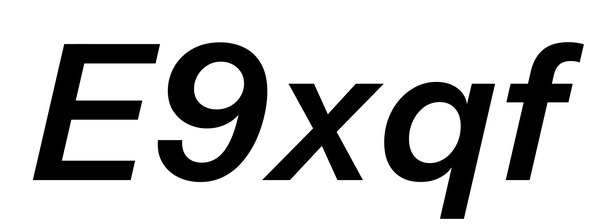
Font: InstrumentSans-Italic_SemiBold_Italic